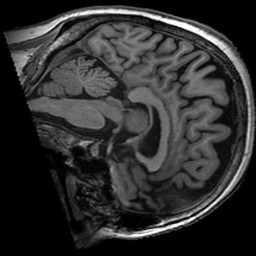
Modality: T1w
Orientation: sagittal
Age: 70
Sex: female
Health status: ill
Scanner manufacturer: ge
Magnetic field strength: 3 T
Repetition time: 0.008164 s
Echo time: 0.003184 s